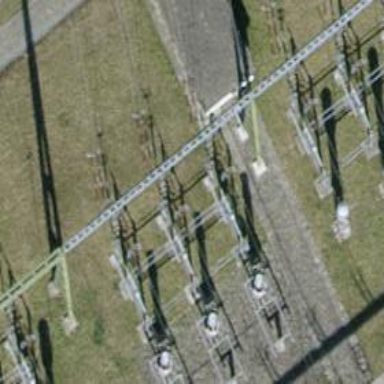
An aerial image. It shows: Insulator used in power equipment.